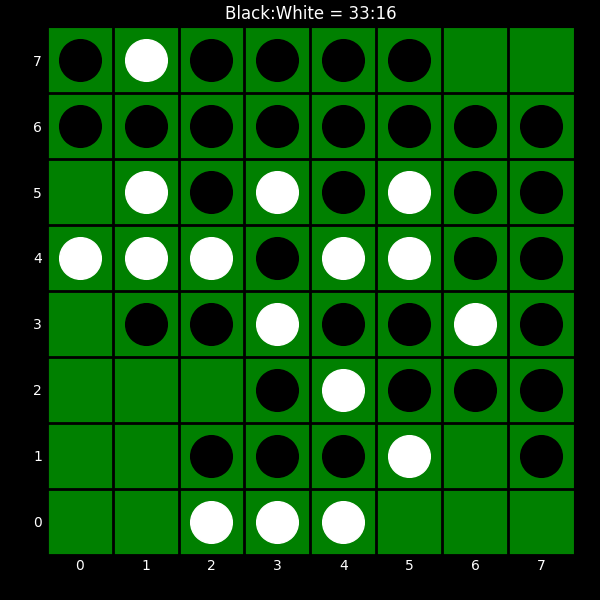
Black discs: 33
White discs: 16